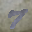
Label: 7